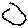
Label: circle